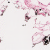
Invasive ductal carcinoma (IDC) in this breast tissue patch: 0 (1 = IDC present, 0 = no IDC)